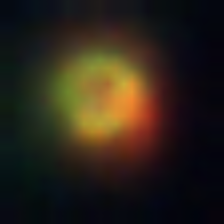
Taxon: NanoPlankton
Group: Other